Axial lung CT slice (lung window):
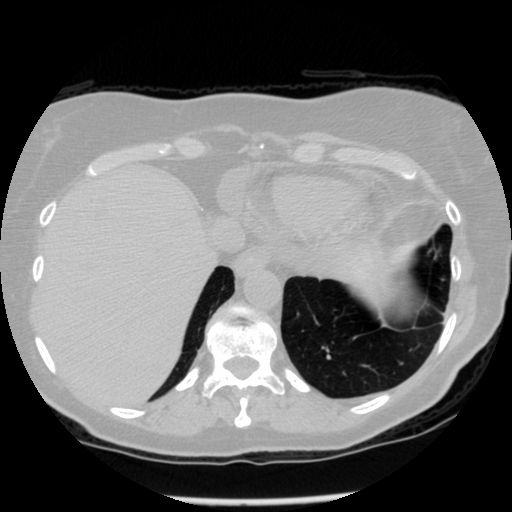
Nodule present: no